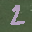
Label: 2